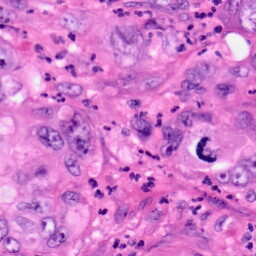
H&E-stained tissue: Pancreatic